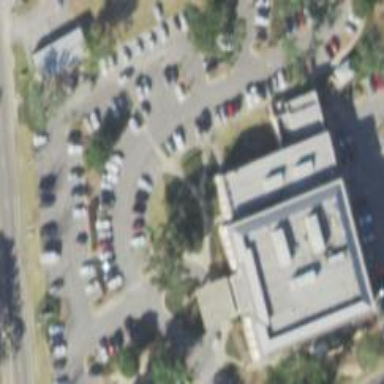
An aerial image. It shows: Parking space is available.